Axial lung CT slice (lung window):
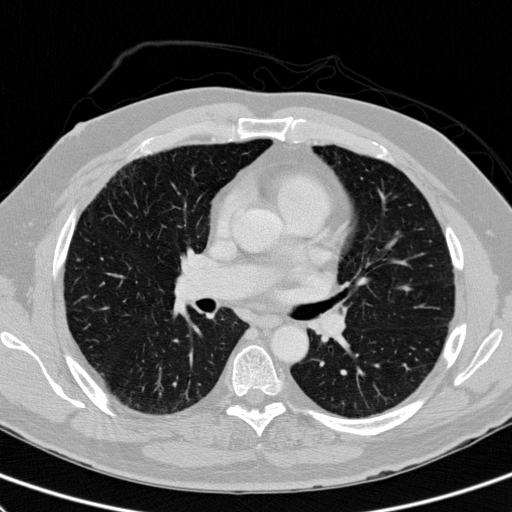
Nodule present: no